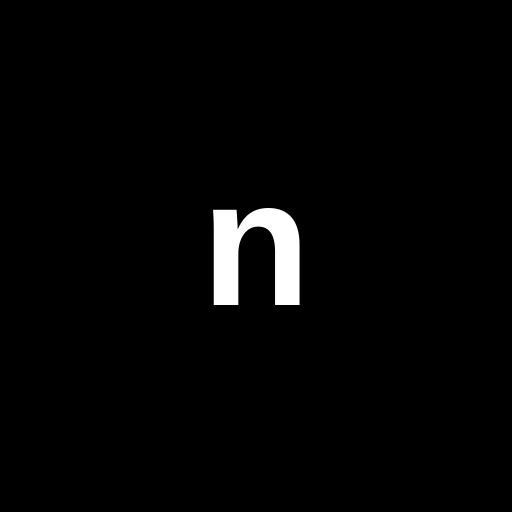
Character: n
Unicode: U+006E (LATIN SMALL LETTER N)